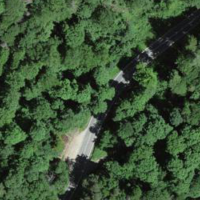
EUNIS habitat code: 41
Species observed at this site:
Poecile palustris
Cyanistes caeruleus
Lophophanes cristatus
Sturnus vulgaris
Erithacus rubecula
Pyrrhula pyrrhula
Dendrocopos major
Parus major
Troglodytes troglodytes
Sitta europaea
Garrulus glandarius
Fringilla coelebs
Strix aluco
Turdus merula